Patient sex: F
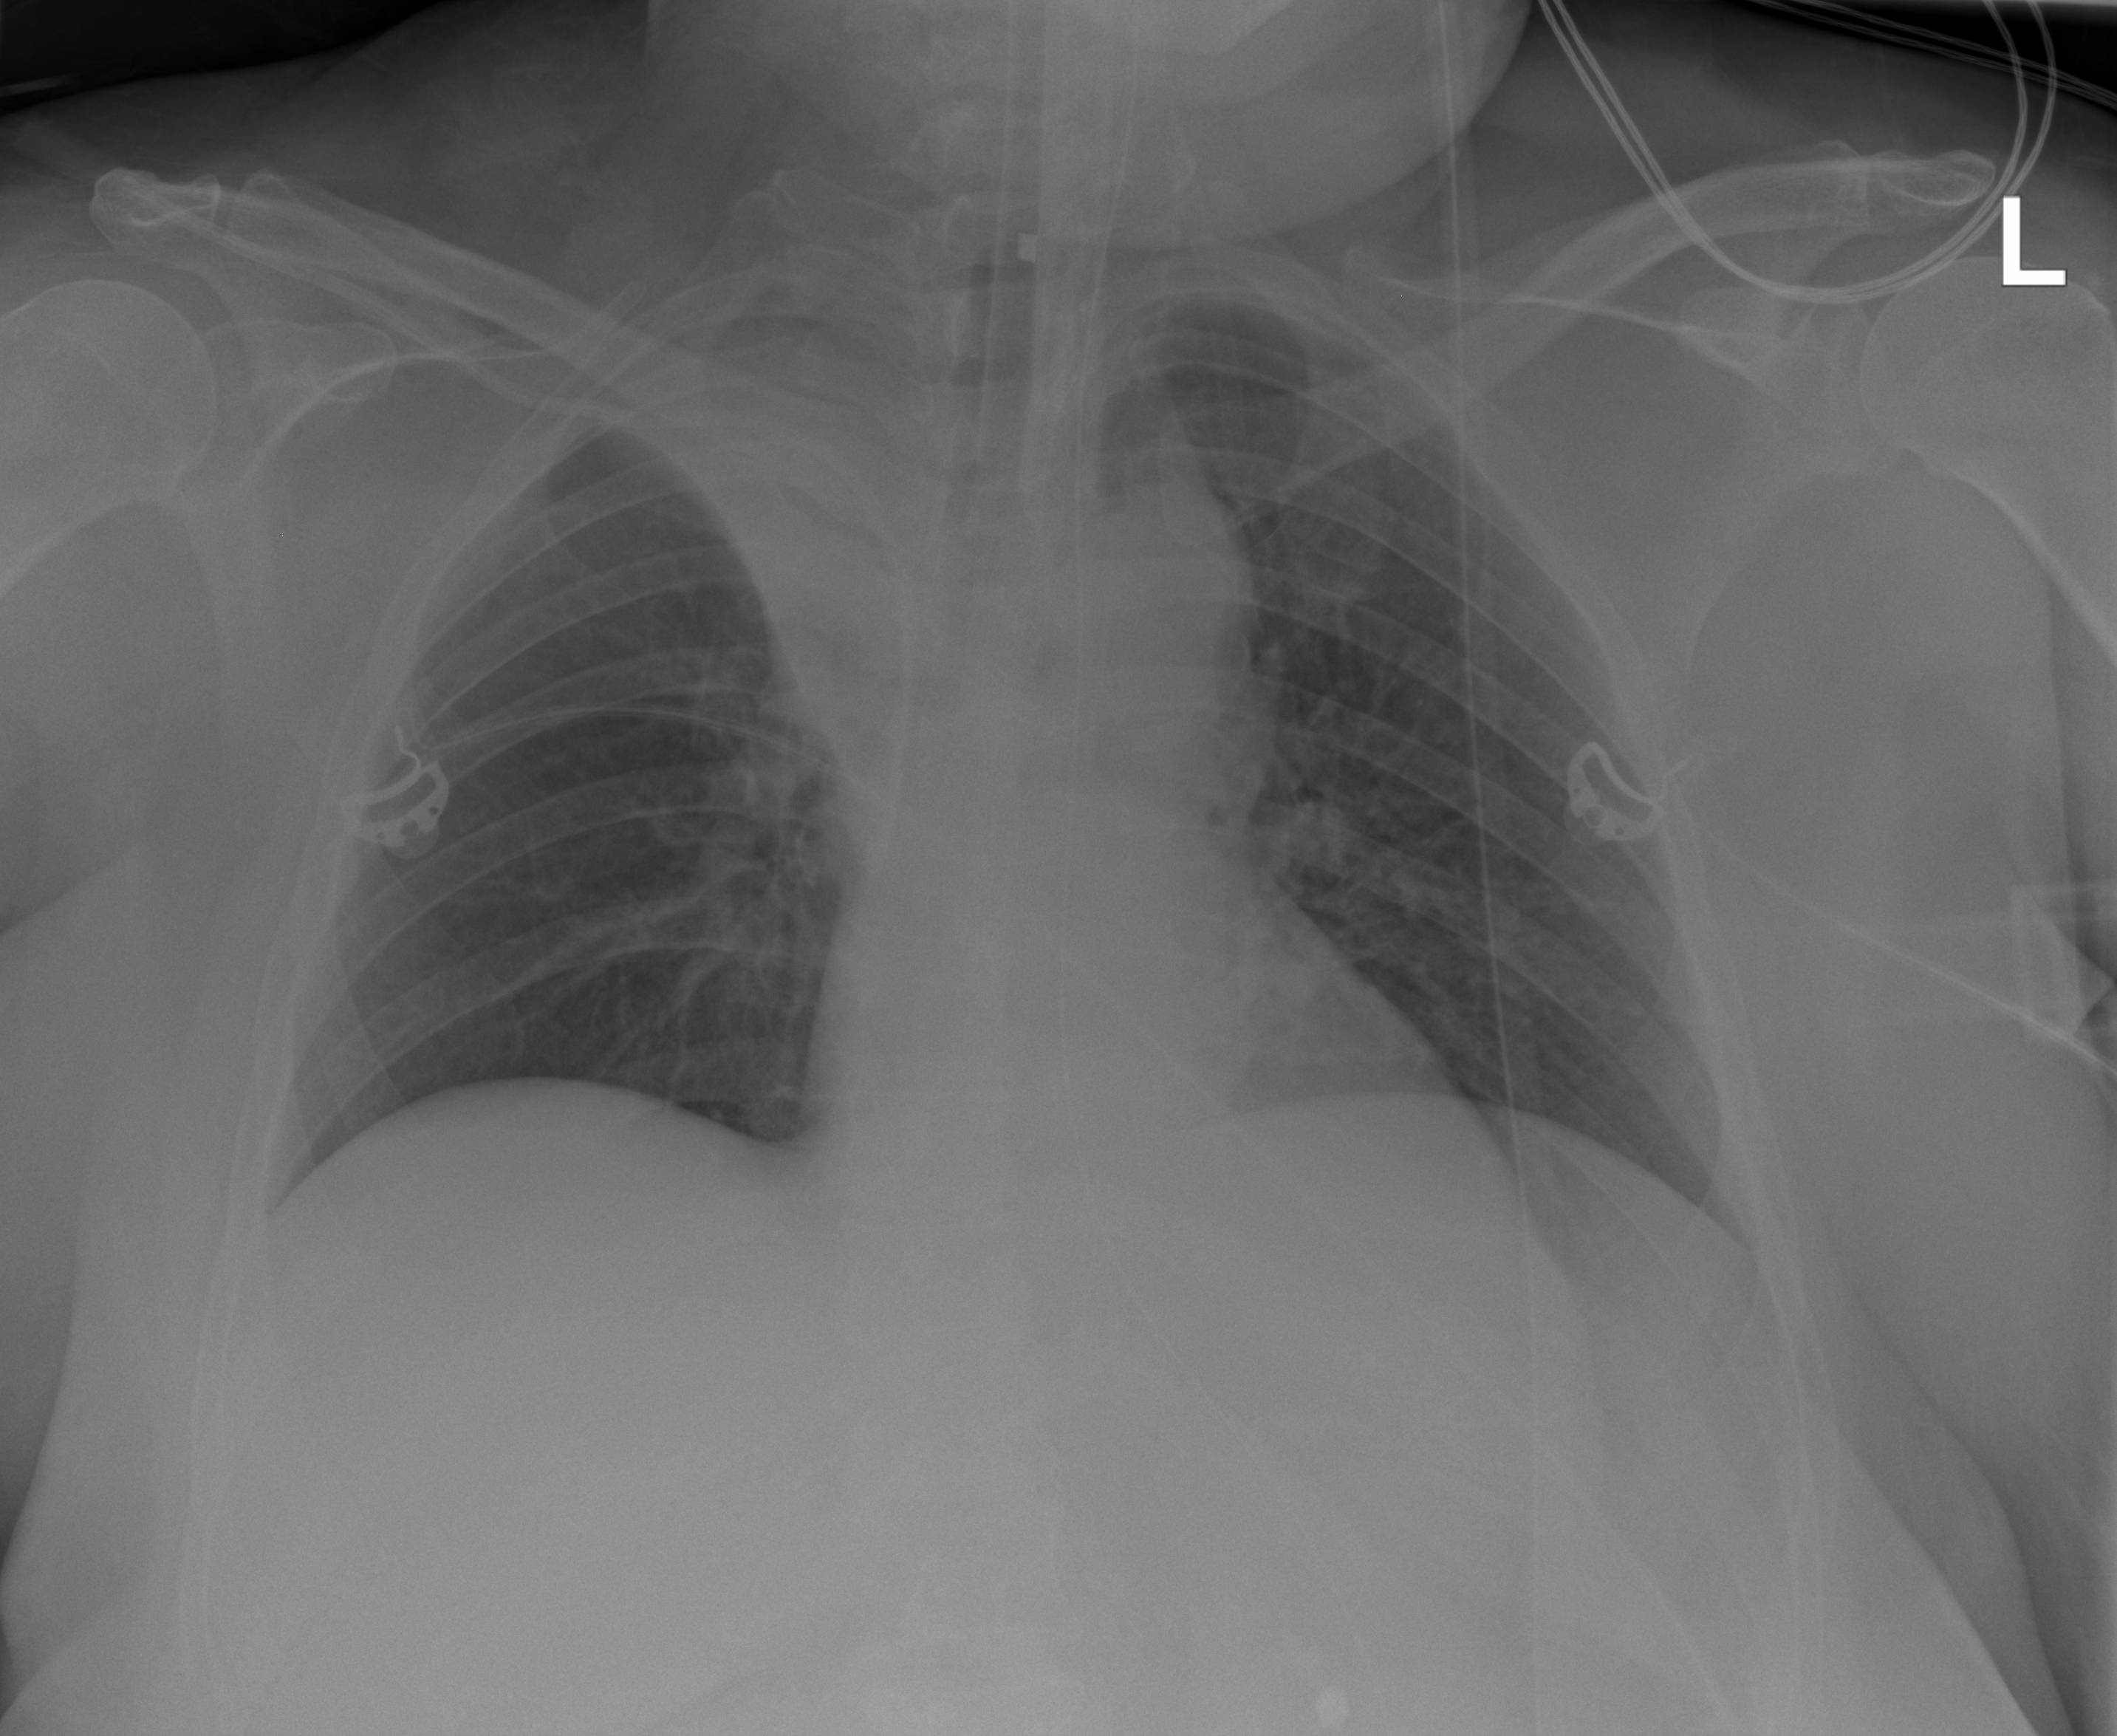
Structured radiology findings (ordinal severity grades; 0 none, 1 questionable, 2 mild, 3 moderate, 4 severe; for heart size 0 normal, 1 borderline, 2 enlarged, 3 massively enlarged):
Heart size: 0
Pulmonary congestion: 0
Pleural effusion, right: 0
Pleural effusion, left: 0
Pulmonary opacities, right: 0
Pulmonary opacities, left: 0
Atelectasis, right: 3
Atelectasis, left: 0